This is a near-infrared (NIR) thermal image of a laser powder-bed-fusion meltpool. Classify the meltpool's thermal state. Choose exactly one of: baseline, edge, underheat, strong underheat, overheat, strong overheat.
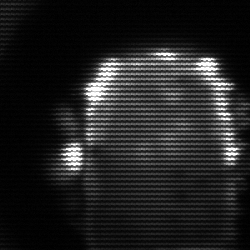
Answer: baseline